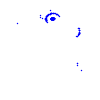
Particle: pion